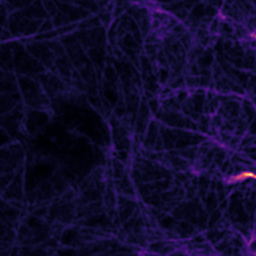
Label: Super-resolution F-actin image